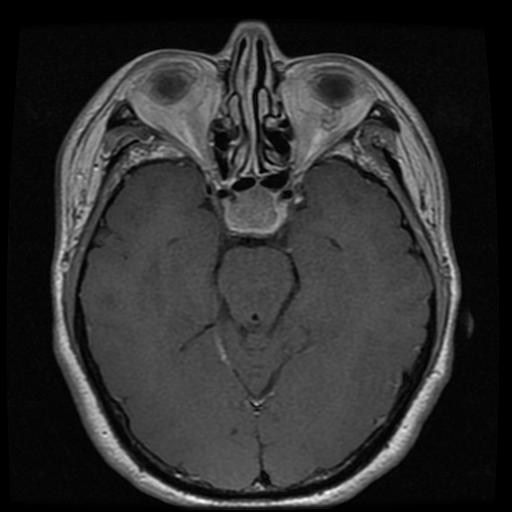
Label: pituitary